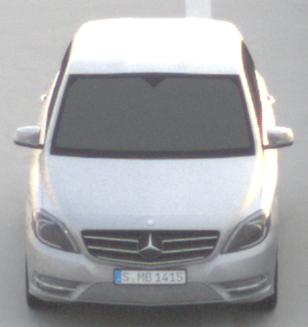
Make: Mercedes-Benz
Model: B 180 BlueEFFICIENCY
Detailed model: B-Class (246)
Model produced from: 2011/11
Model produced until: 2012/10
Doors: 5
Color: white
Road condition: dry road
Daytime: sunrise or sunset
Contrast: low contrast